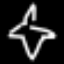
Label: diamond